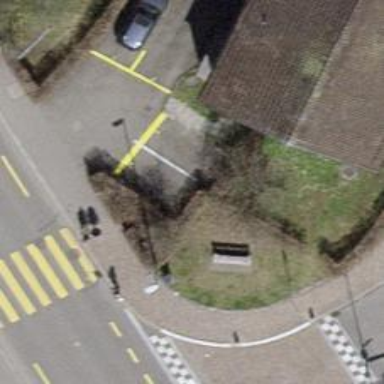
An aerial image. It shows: Brown bench.